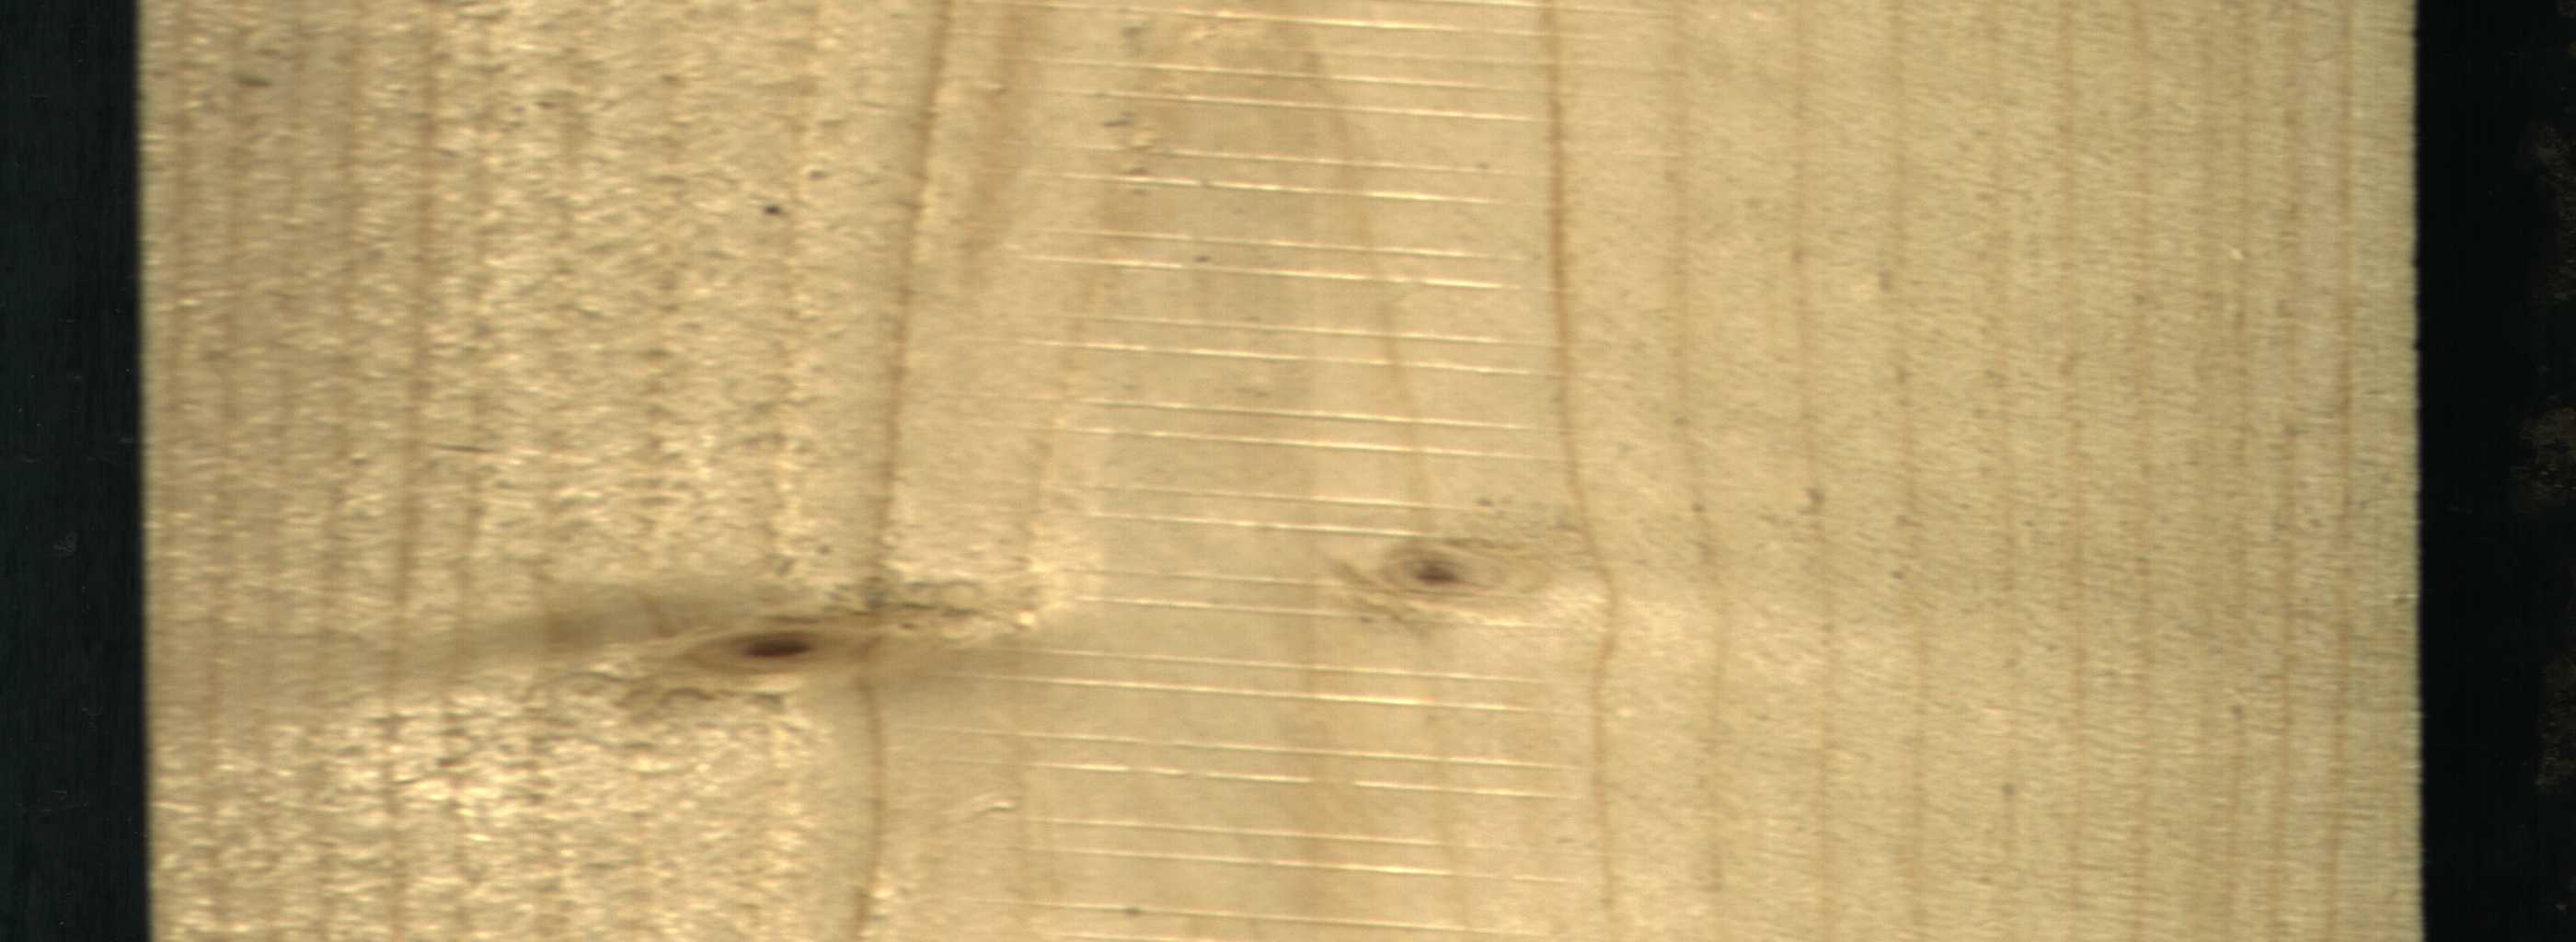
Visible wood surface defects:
Live_Knot
Live_Knot